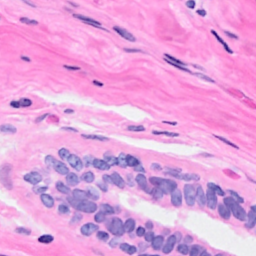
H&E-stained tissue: Breast